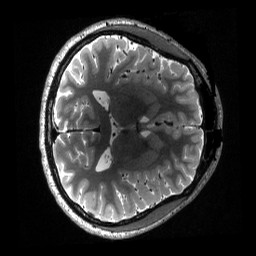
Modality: T2w
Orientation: axial
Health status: healthy
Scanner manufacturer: siemens
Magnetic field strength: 3 T
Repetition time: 3.2 s
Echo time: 0.563 s